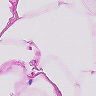
Metastatic tissue present: no